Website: crate-barrel
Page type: customer-info-address
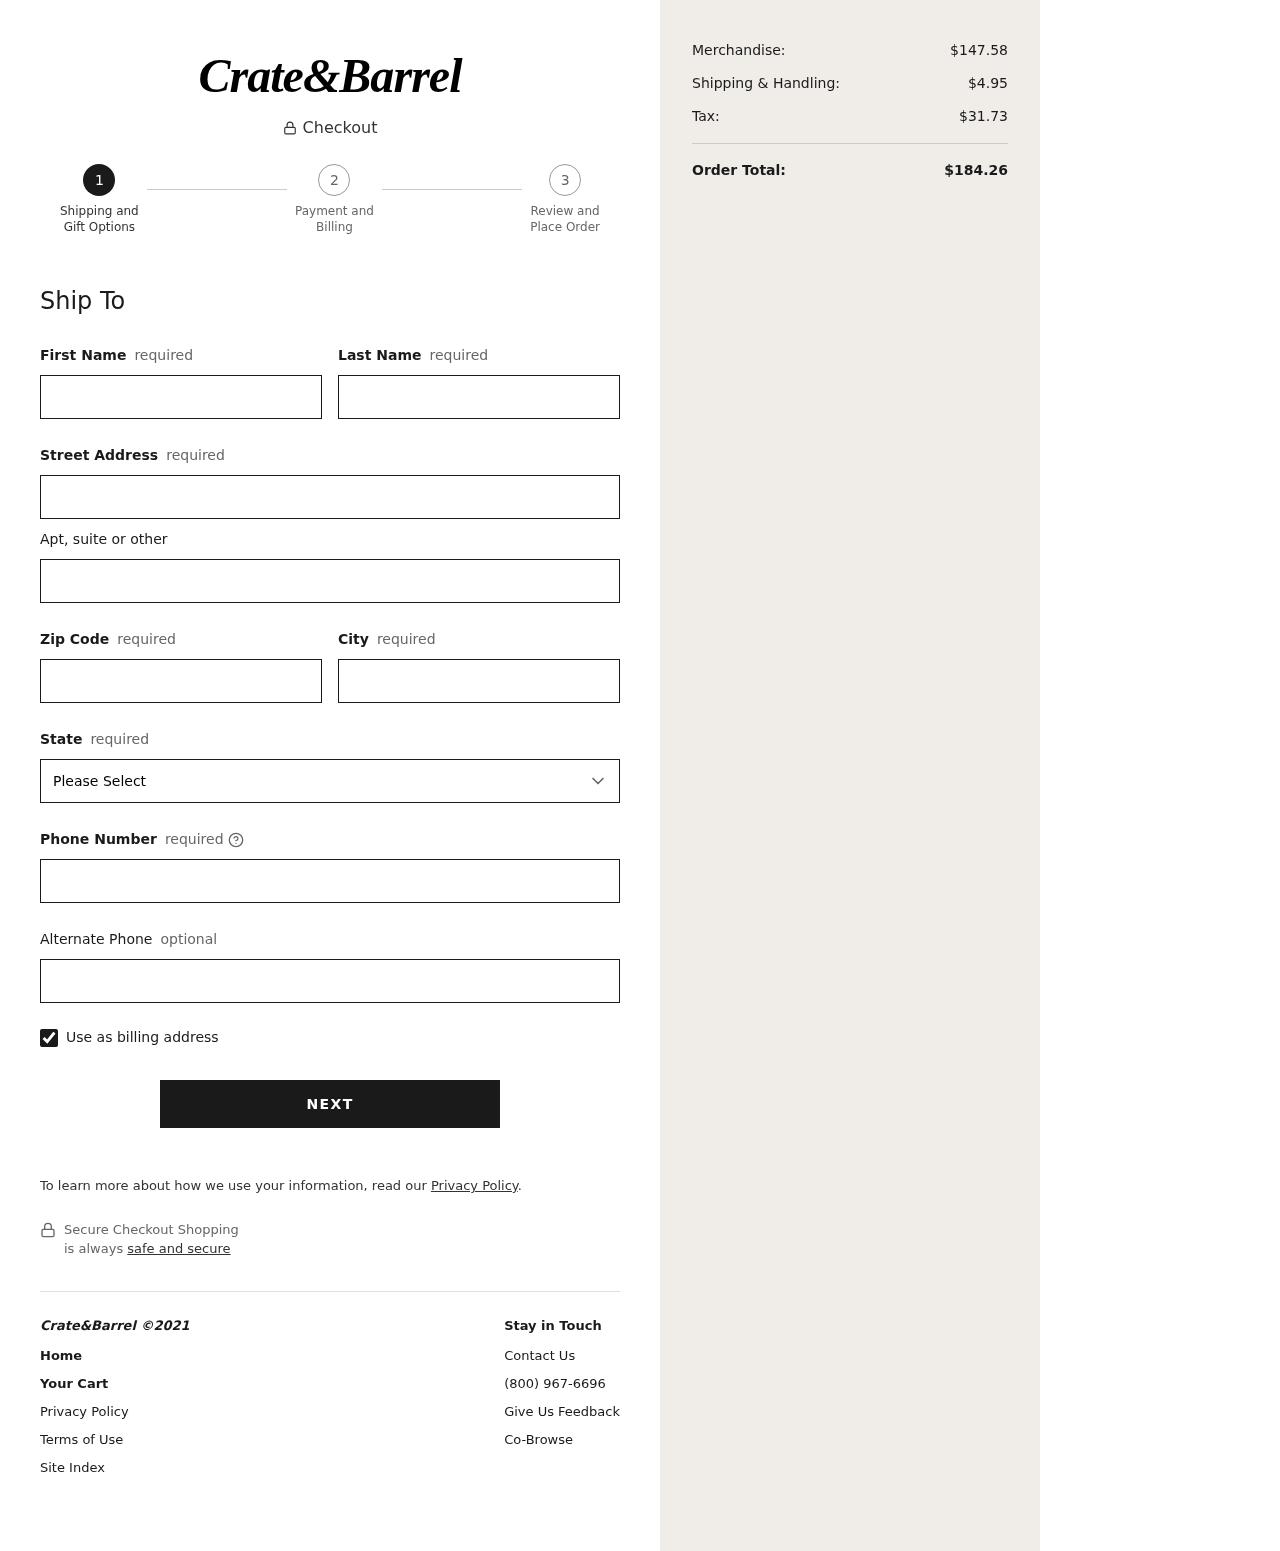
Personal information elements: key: PII_STATE
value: Wisconsin
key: PII_FIRSTNAME
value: Jonathan
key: PII_LASTNAME
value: Rodriguez
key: PII_STREET
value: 66253 Oliver Shoal
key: PII_STREET2
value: Suite 880
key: PII_POSTCODE
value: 50601
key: PII_CITY
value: West Melanieton
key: PII_PHONE
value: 5206885975
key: PII_PHONE_ALT
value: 6084610961
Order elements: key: ORDER_SUBTOTAL
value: $147.58
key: ORDER_SHIPPING_COST
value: $4.95
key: ORDER_TAX
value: $31.73
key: ORDER_TOTAL
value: $184.26